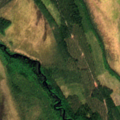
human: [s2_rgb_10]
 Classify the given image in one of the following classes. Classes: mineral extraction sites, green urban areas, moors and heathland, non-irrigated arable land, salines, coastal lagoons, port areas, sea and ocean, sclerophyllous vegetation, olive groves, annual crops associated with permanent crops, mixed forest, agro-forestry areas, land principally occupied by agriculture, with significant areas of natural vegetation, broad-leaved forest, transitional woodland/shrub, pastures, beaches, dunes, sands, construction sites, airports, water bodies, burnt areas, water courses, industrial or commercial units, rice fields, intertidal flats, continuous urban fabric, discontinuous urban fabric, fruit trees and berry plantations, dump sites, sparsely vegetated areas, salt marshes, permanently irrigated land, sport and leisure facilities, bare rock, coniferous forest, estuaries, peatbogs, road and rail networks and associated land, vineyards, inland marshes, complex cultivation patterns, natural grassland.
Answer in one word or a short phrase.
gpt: coniferous forest, mixed forest, peatbogs